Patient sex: M
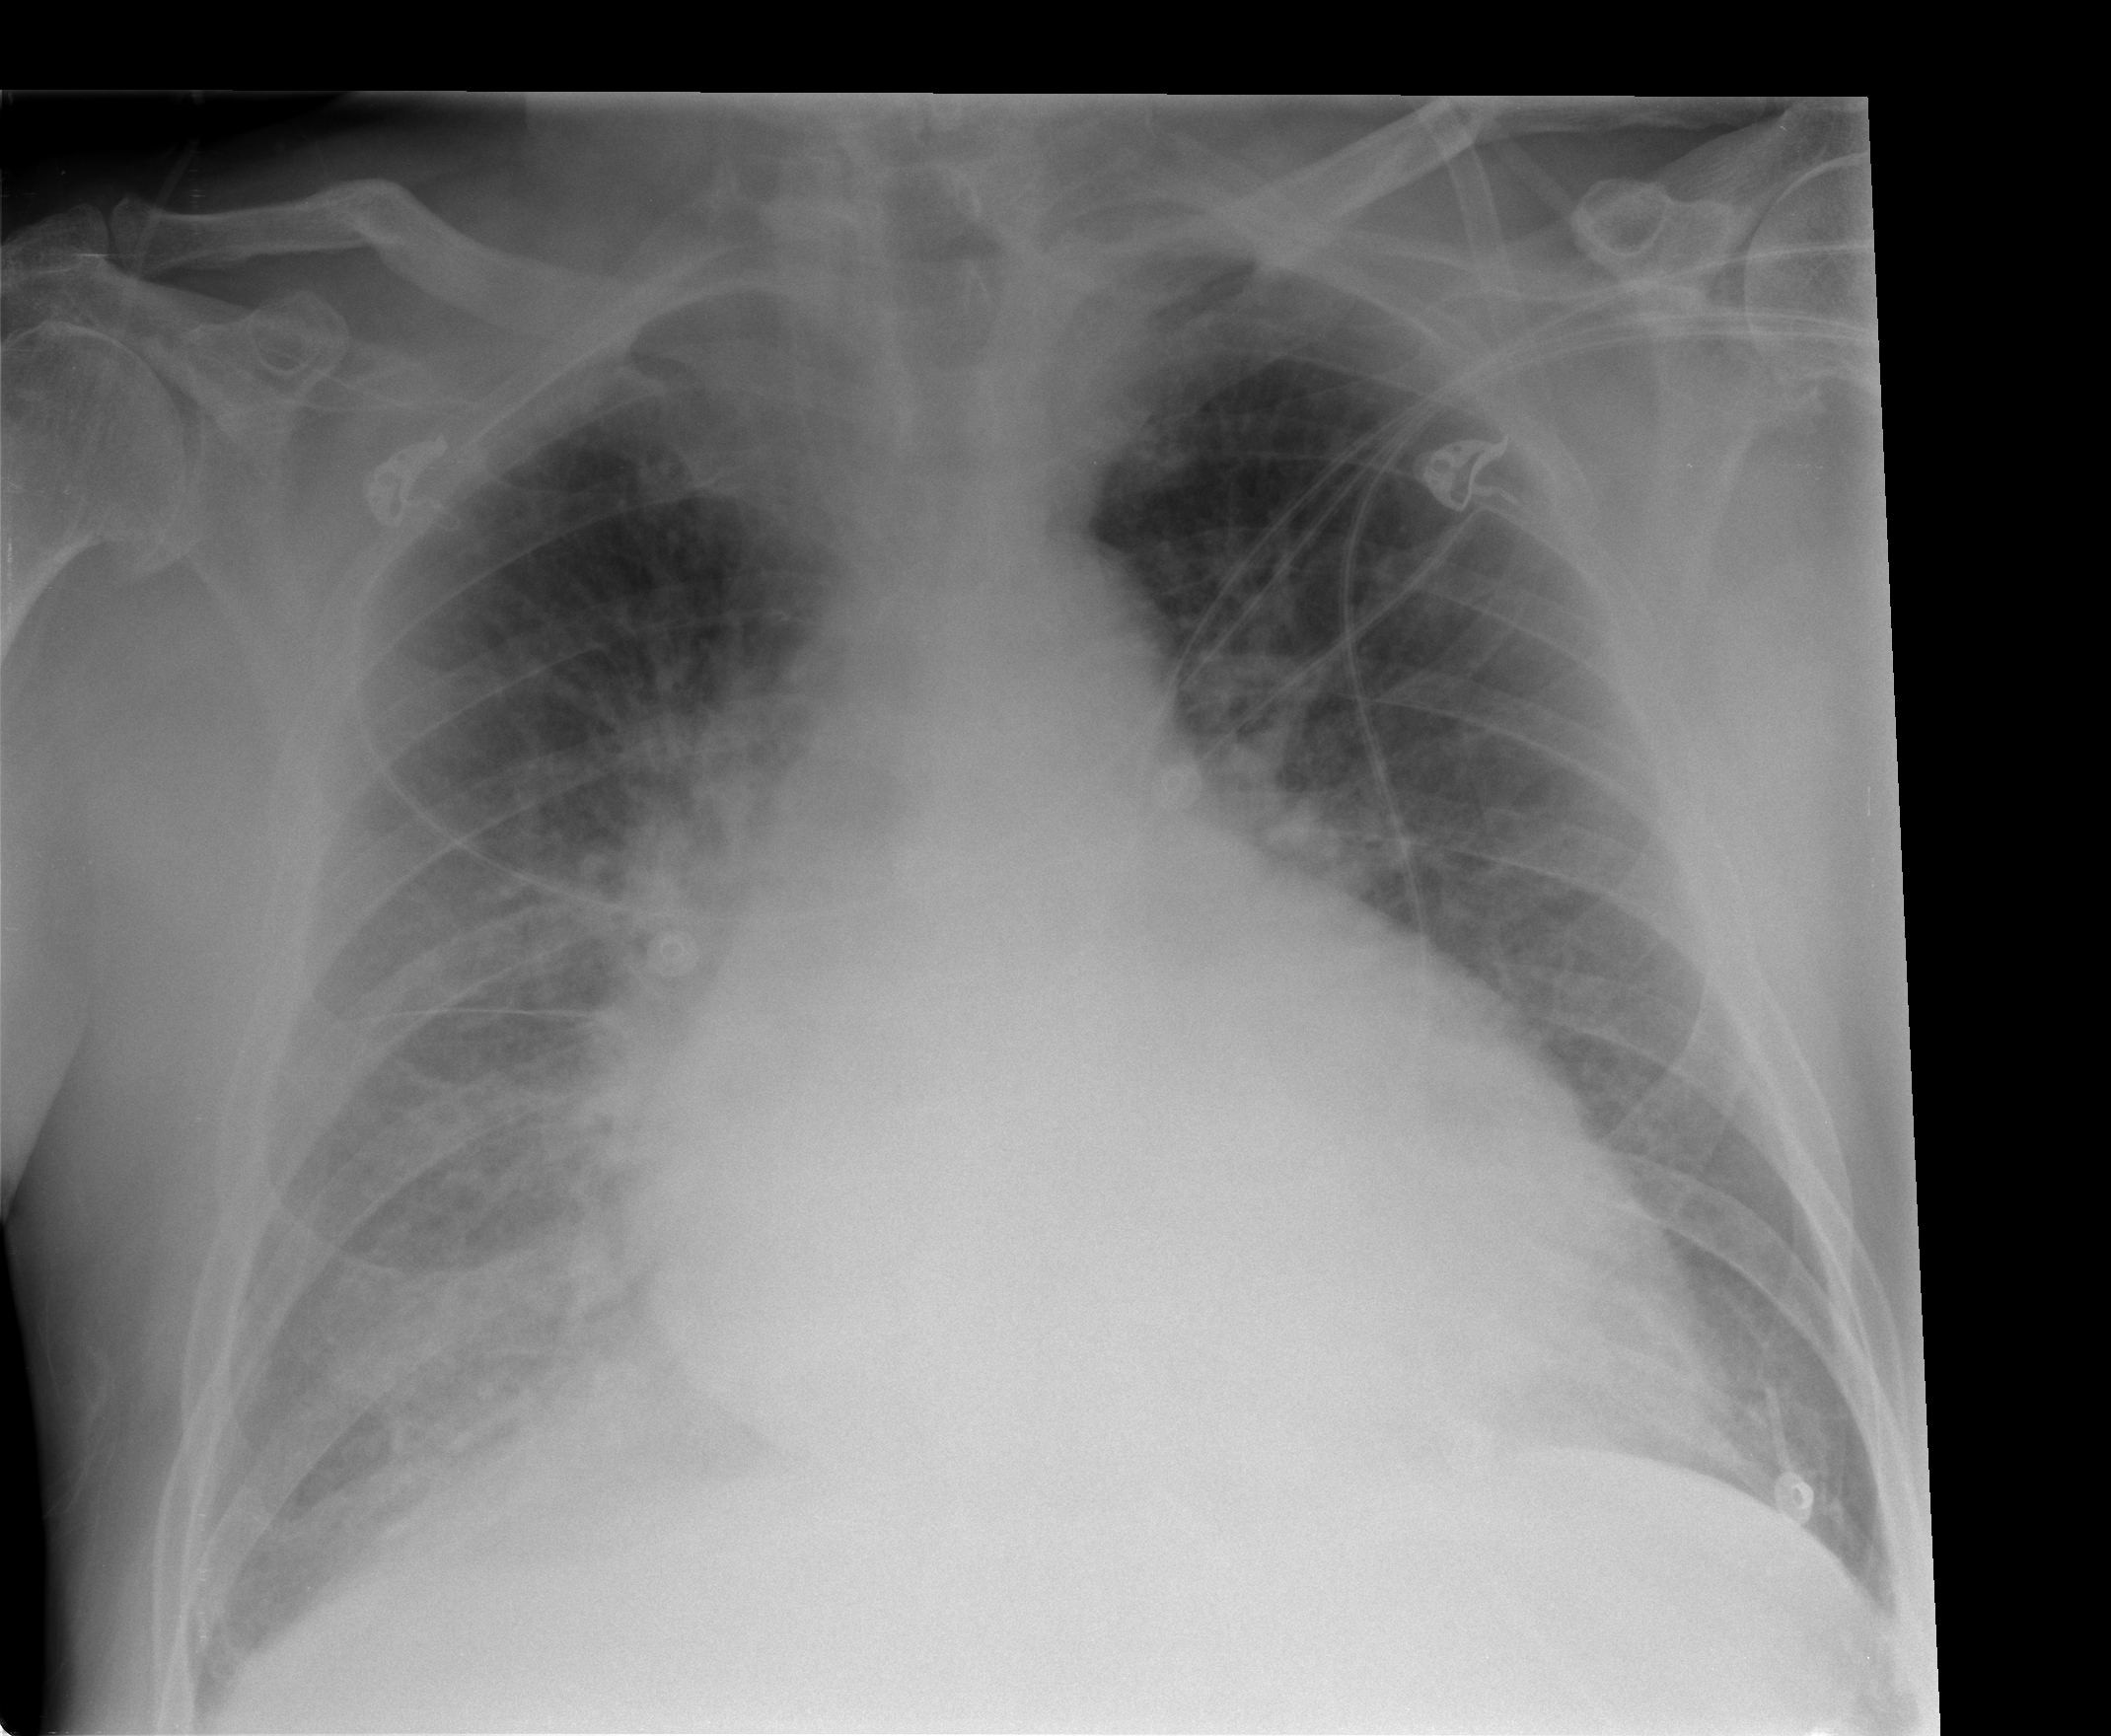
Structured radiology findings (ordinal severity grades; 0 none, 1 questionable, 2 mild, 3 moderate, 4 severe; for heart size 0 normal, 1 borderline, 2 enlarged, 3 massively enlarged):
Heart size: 3
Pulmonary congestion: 2
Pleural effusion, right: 2
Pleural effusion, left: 0
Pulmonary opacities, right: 3
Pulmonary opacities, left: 0
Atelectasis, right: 3
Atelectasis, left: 0